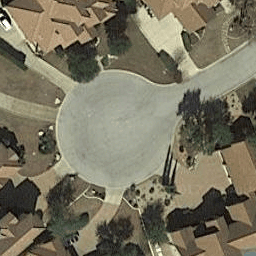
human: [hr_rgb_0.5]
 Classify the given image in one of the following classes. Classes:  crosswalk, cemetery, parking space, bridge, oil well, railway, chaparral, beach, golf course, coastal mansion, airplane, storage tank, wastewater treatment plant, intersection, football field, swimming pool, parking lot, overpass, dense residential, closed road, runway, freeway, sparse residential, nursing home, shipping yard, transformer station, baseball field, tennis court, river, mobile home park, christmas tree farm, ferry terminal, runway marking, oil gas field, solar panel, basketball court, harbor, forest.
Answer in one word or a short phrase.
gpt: closed road